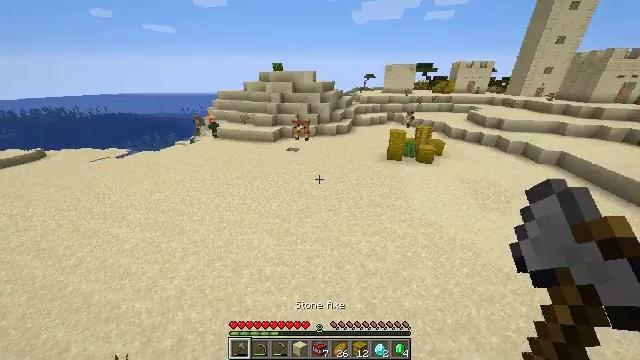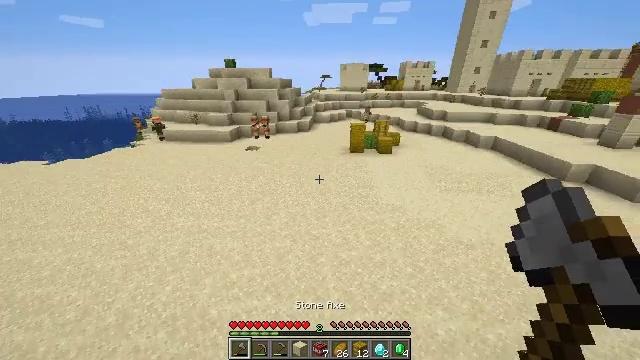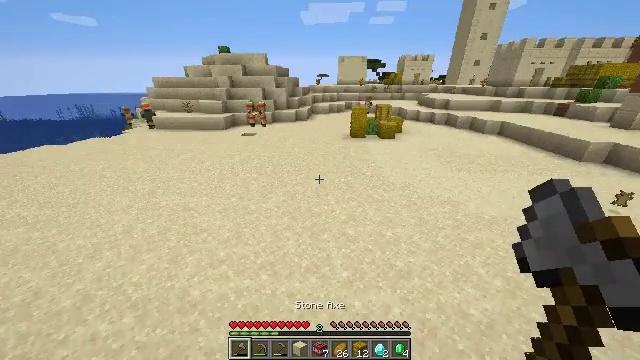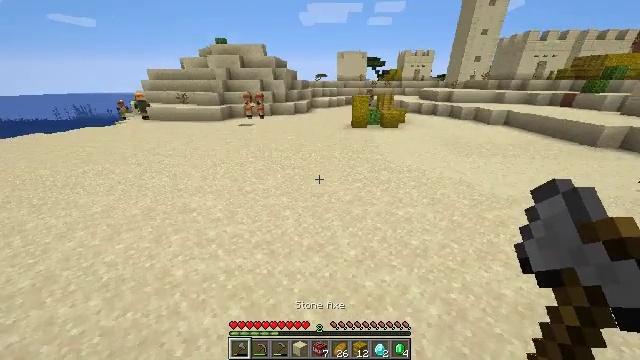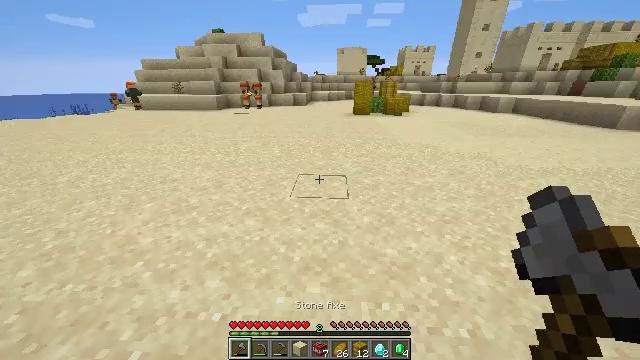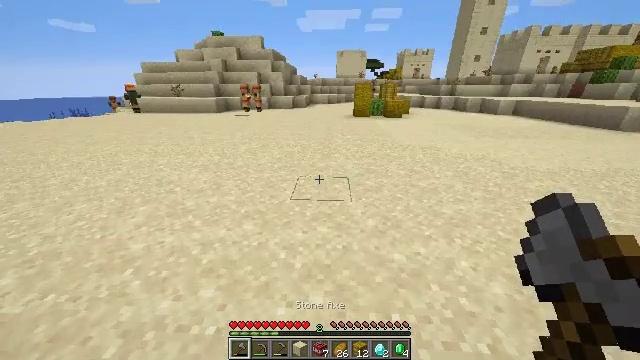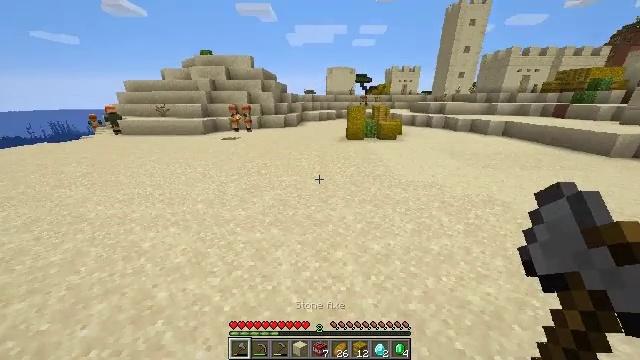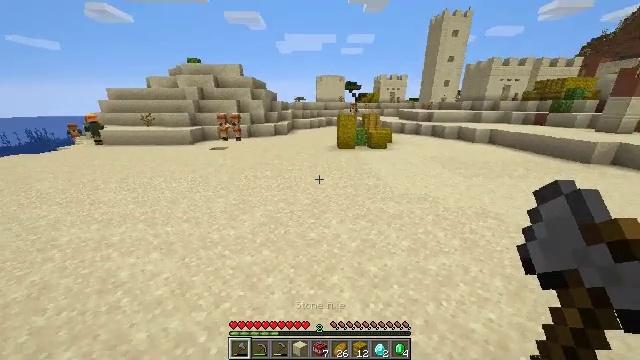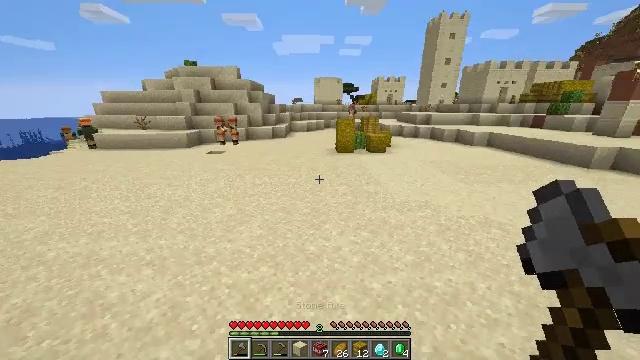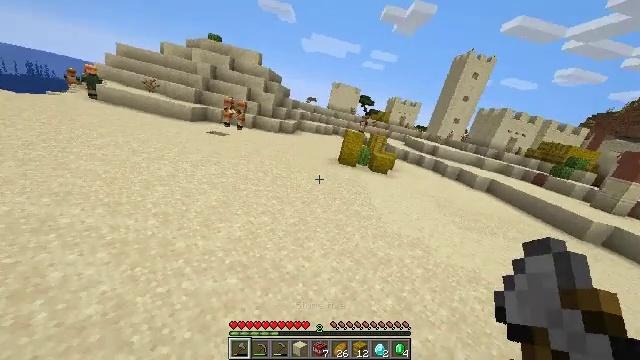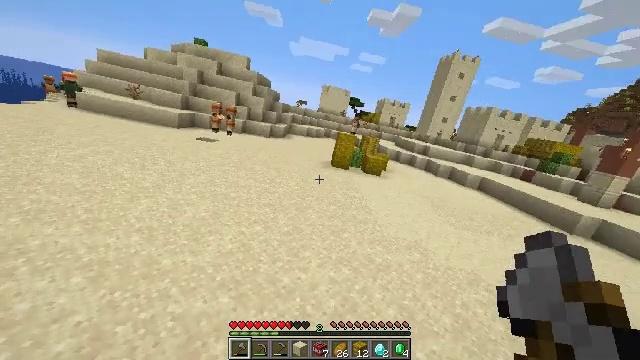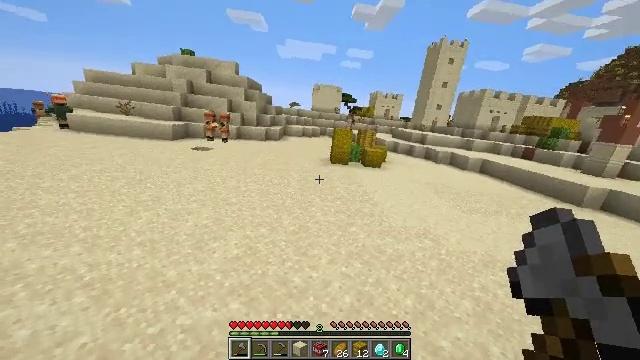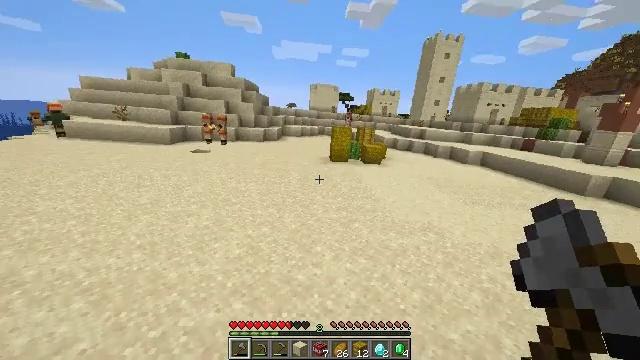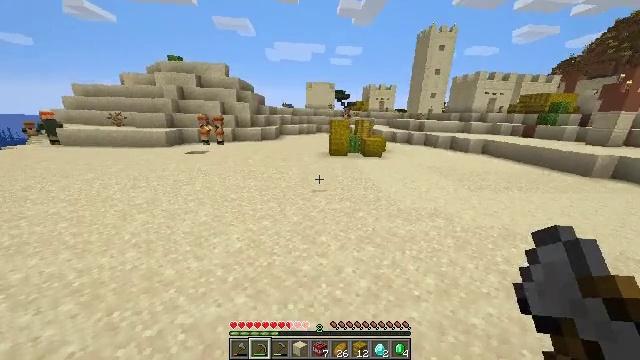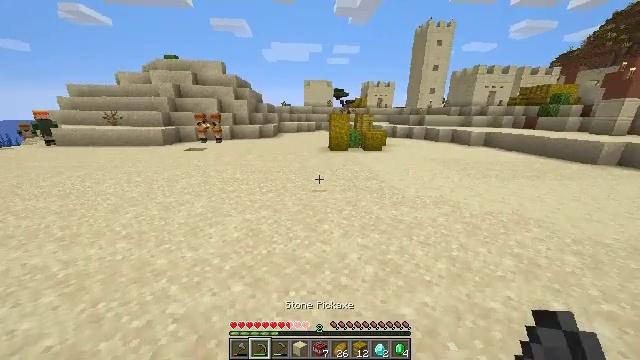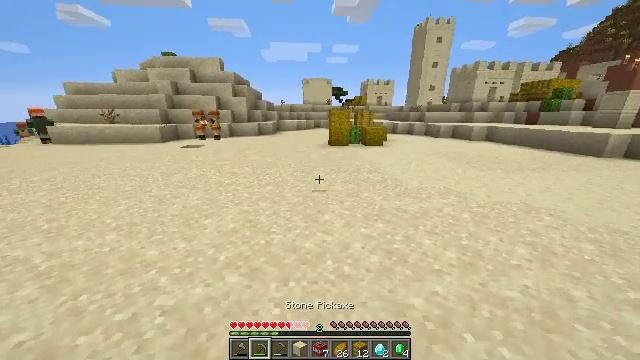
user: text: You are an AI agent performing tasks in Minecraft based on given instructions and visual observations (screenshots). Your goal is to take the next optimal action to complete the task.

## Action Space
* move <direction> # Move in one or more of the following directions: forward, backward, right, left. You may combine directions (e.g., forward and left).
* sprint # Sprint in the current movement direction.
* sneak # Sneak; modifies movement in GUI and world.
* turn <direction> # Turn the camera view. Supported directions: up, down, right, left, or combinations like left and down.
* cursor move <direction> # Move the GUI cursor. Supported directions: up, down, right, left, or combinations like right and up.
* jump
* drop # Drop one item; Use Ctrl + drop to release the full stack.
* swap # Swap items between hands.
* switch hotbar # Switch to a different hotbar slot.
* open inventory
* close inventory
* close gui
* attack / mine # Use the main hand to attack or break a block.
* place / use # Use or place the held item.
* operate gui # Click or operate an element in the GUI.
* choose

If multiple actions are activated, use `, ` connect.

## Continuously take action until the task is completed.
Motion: motion action
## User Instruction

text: Harvest hay blocks from the village.
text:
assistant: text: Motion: move forward, sprint, turn right, jump
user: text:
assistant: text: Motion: move forward, sprint, jump
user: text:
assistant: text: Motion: move forward, sprint, jump
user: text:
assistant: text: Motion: move forward, sprint, jump
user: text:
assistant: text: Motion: move forward, sprint, jump
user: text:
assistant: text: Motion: move forward, sprint, turn right and up, jump
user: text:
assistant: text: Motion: move forward, sprint, turn right and up, jump
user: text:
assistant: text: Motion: move forward, sprint, jump
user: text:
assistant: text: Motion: move forward, sprint, turn right, jump
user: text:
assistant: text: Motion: move forward, turn right and up, jump
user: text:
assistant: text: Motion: move forward, jump
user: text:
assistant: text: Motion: move forward, jump
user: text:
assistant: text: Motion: move forward, jump, switch to hotbar 2
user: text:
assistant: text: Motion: move forward, jump, switch to hotbar 2
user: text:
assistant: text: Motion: move forward, jump, switch to hotbar 2
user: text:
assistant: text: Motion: move forward, jump, switch to hotbar 2
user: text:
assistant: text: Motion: move forward, jump, switch to hotbar 2
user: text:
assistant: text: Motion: move forward, turn right and up, jump
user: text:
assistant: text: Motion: move forward, jump
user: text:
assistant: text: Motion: move forward, jump
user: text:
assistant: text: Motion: move forward, jump
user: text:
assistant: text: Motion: move forward, jump
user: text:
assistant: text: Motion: move forward, jump
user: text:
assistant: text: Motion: move forward, turn right, jump
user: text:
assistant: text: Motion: move forward, turn right, jump
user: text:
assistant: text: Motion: move forward, jump
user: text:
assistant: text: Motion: move forward, turn right, jump
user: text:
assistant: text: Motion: move forward, jump
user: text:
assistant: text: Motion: move forward, jump
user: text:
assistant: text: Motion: move forward, jump